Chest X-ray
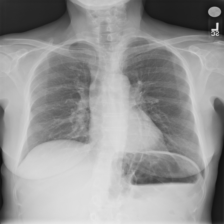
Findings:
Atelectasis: negative
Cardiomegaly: negative
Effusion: negative
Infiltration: negative
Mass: negative
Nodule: negative
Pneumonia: negative
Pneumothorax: negative
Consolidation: negative
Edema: negative
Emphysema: negative
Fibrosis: negative
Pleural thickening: negative
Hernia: negative